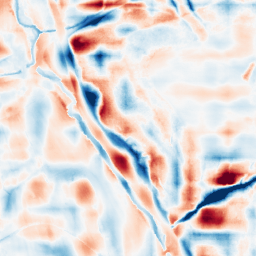
Category: wavelet
Decomposition family: wavelet_reverse_biorthogonal
Decomposition parameters: wavelet: rbio5.5
level: 5
Upsampling method: regularized
Upsampling parameters: scale: 2
lambda_reg: 0.001
Upsampling scale: 2